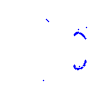
Particle: kaon